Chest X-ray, AP view. Patient: 67 years old, sex M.
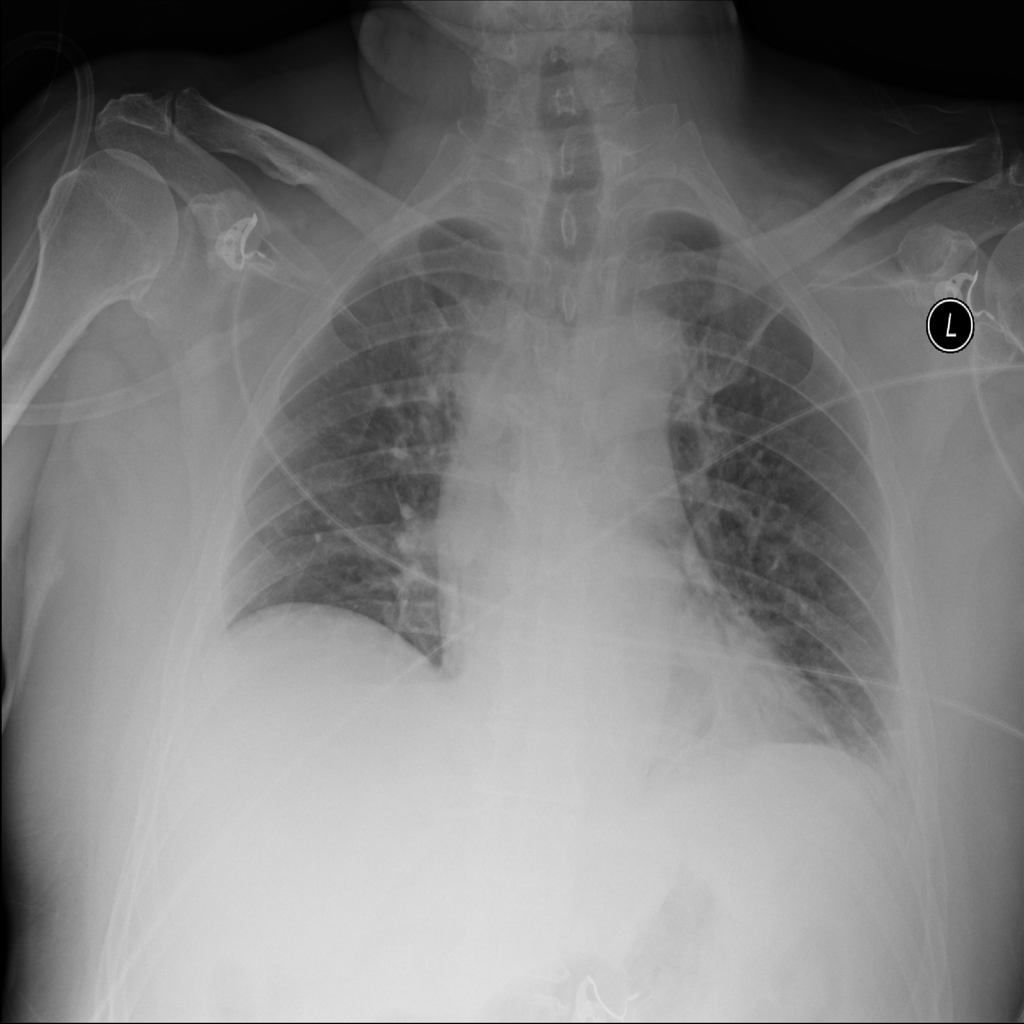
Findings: No Finding